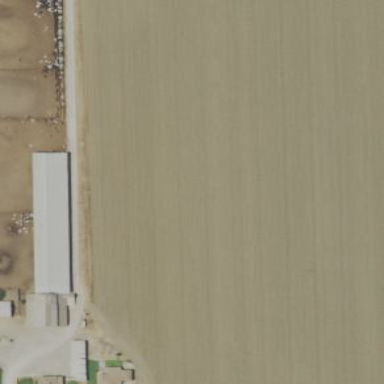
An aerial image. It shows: Farmyard area.